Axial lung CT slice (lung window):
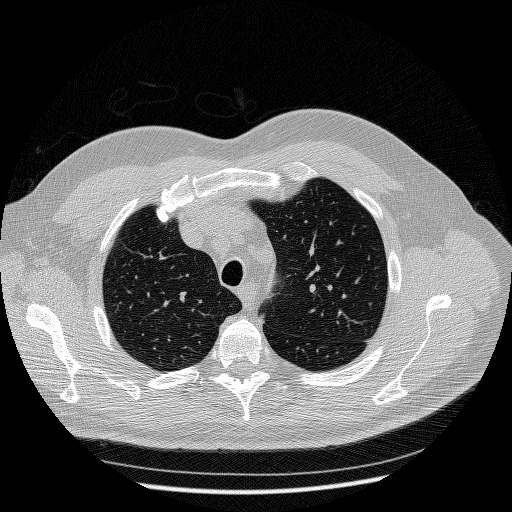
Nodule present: no